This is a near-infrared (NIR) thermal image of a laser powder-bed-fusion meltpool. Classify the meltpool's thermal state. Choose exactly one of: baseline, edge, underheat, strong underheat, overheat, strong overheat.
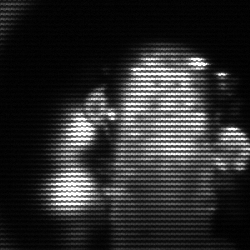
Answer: strong underheat